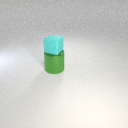
large green metal cylinder below small cyan rubber cube